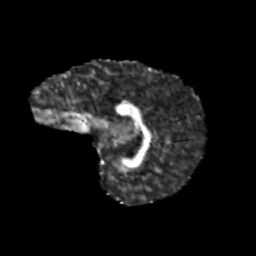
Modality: FA
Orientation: sagittal
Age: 9
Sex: male
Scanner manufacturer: siemens
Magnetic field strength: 3 T
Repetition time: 3.8 s
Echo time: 0.07 s